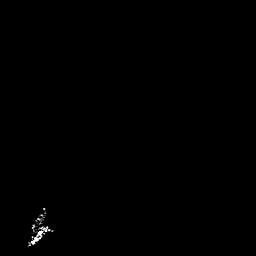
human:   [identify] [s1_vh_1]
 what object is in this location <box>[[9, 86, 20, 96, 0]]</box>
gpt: <ref>1 medium ship at the bottom left</ref>